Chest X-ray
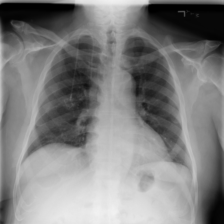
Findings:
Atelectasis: negative
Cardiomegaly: negative
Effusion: negative
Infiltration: negative
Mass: negative
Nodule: negative
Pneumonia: negative
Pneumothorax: negative
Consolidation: negative
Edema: negative
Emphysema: negative
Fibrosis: negative
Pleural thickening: negative
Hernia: negative